Interaction volume radius: 5 \u00c5
Interaction volume height: 20 \u00c5
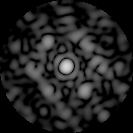
Disorder parameter: 0.6131